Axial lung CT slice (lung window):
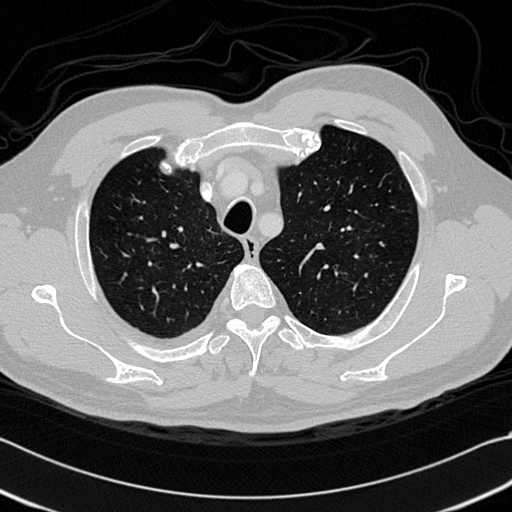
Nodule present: no